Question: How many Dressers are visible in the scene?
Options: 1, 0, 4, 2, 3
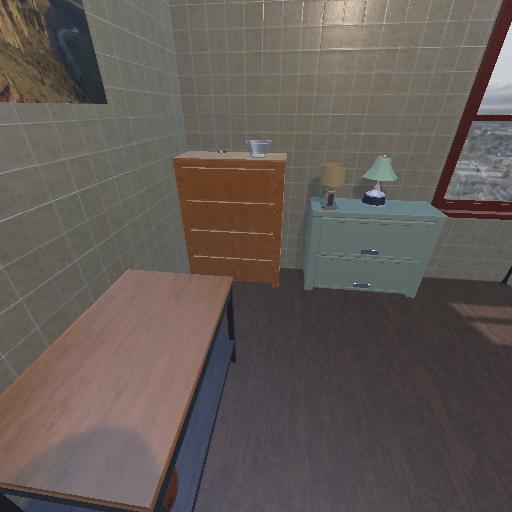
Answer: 1